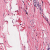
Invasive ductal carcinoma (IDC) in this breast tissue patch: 0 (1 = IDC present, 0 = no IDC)